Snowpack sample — Snodgrass Mountain, Crested Butte, Colorado (2/4/25, 12:06 PM MST)
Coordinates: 38.923, -106.968
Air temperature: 35 °F
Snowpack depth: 80 cm
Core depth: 80 cm
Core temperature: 32 °F
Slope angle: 14°, slope face: 78°
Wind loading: low
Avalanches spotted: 0
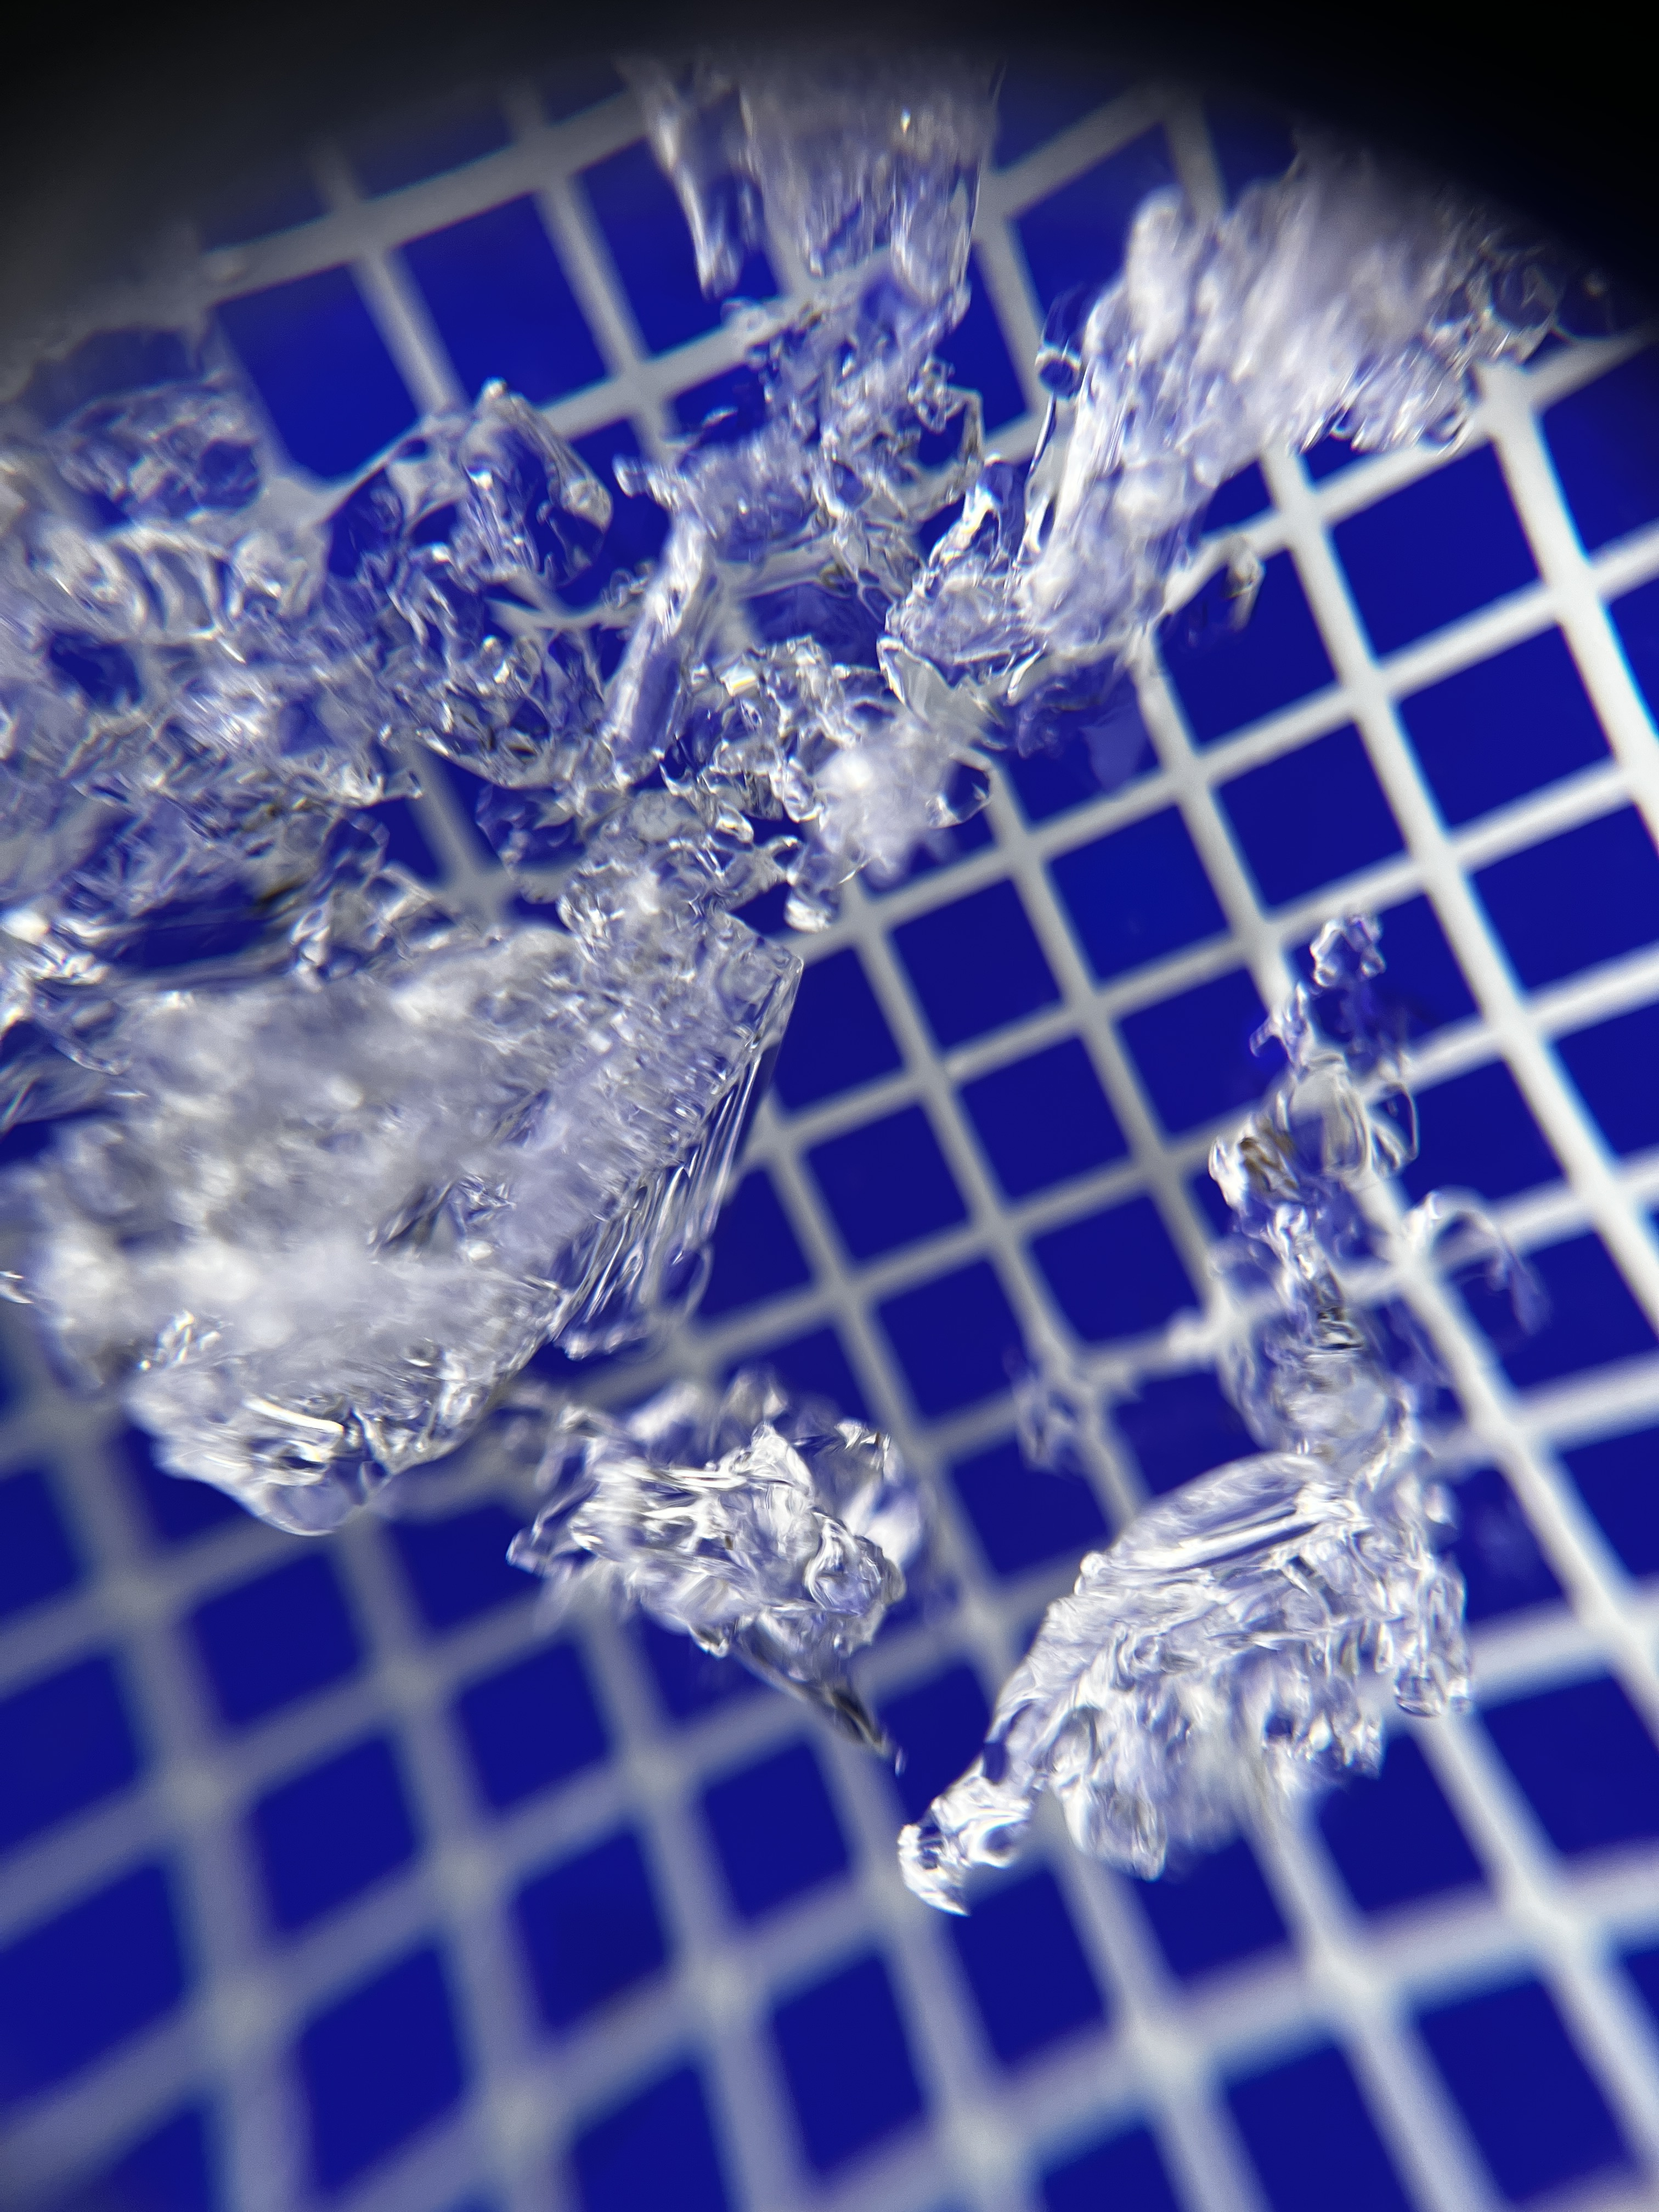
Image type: magnified_profile
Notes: No avalanches nearby, unusually warm weather for the last month reported by residents, Collected 25 yards from treeline